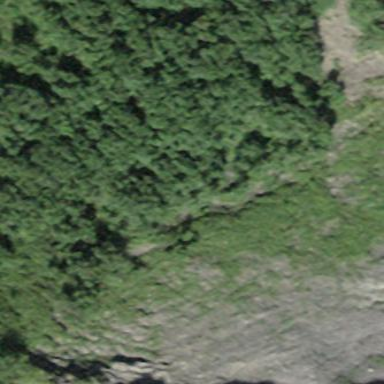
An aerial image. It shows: Patch of scrub vegetation.